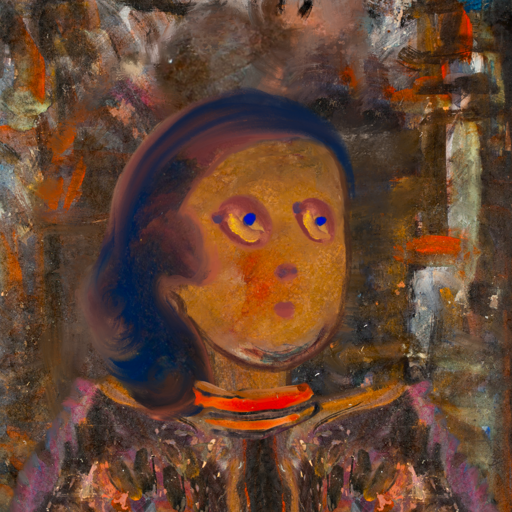
Background: GypsyQueen, Head And Neck Side: Pipe, Face Side: Mother_And_Son_Son, Bust: Gypsy_Queen, Hair Side: Mother_And_Son_Son, Head Accessory: Blank, Second Necklace: Blank, Necklace: Experience, Baby: Blank